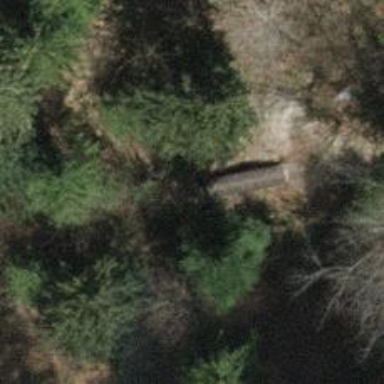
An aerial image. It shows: Path on bridge with excellent trail visibility.